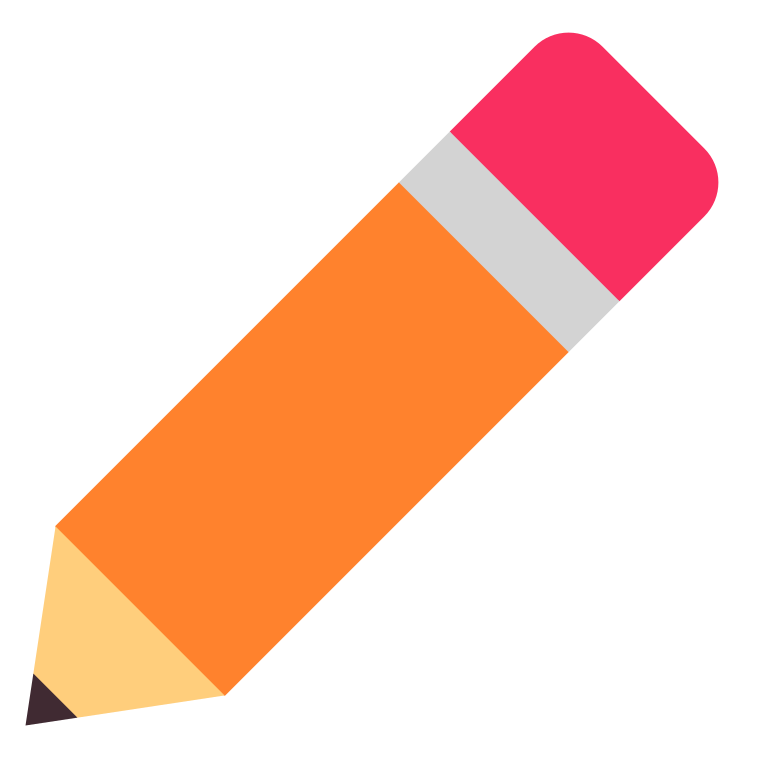
pencil flat